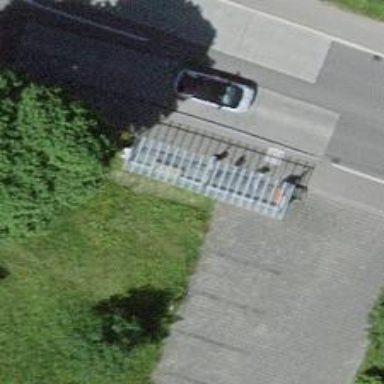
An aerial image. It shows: Bus stop with platform for public transport.